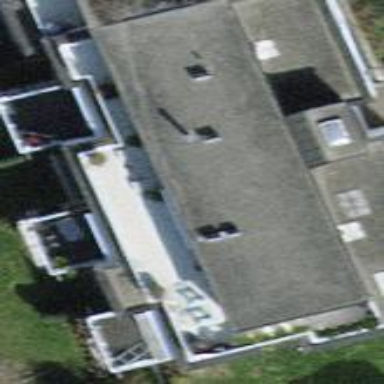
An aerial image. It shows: Balcony as part of building.